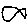
Label: fish